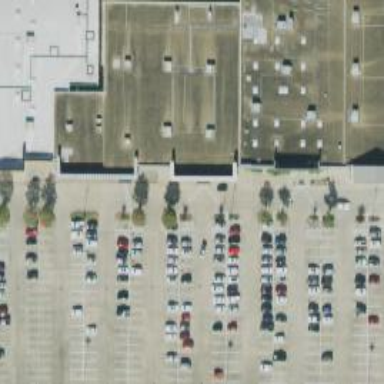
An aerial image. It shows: Parking space is available.